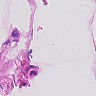
Metastatic tissue present: no